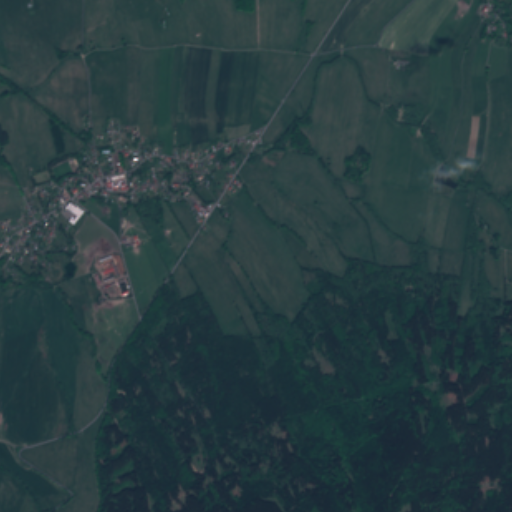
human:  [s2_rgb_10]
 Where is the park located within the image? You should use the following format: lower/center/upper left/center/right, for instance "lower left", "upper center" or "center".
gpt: The park is located in the upper left of the image.
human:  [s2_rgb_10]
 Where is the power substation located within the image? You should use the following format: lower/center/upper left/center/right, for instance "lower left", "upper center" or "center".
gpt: The power substation is located in the upper right of the image.
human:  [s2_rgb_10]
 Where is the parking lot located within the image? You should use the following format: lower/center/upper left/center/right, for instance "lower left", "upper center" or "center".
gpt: There is no parking lot in the image.